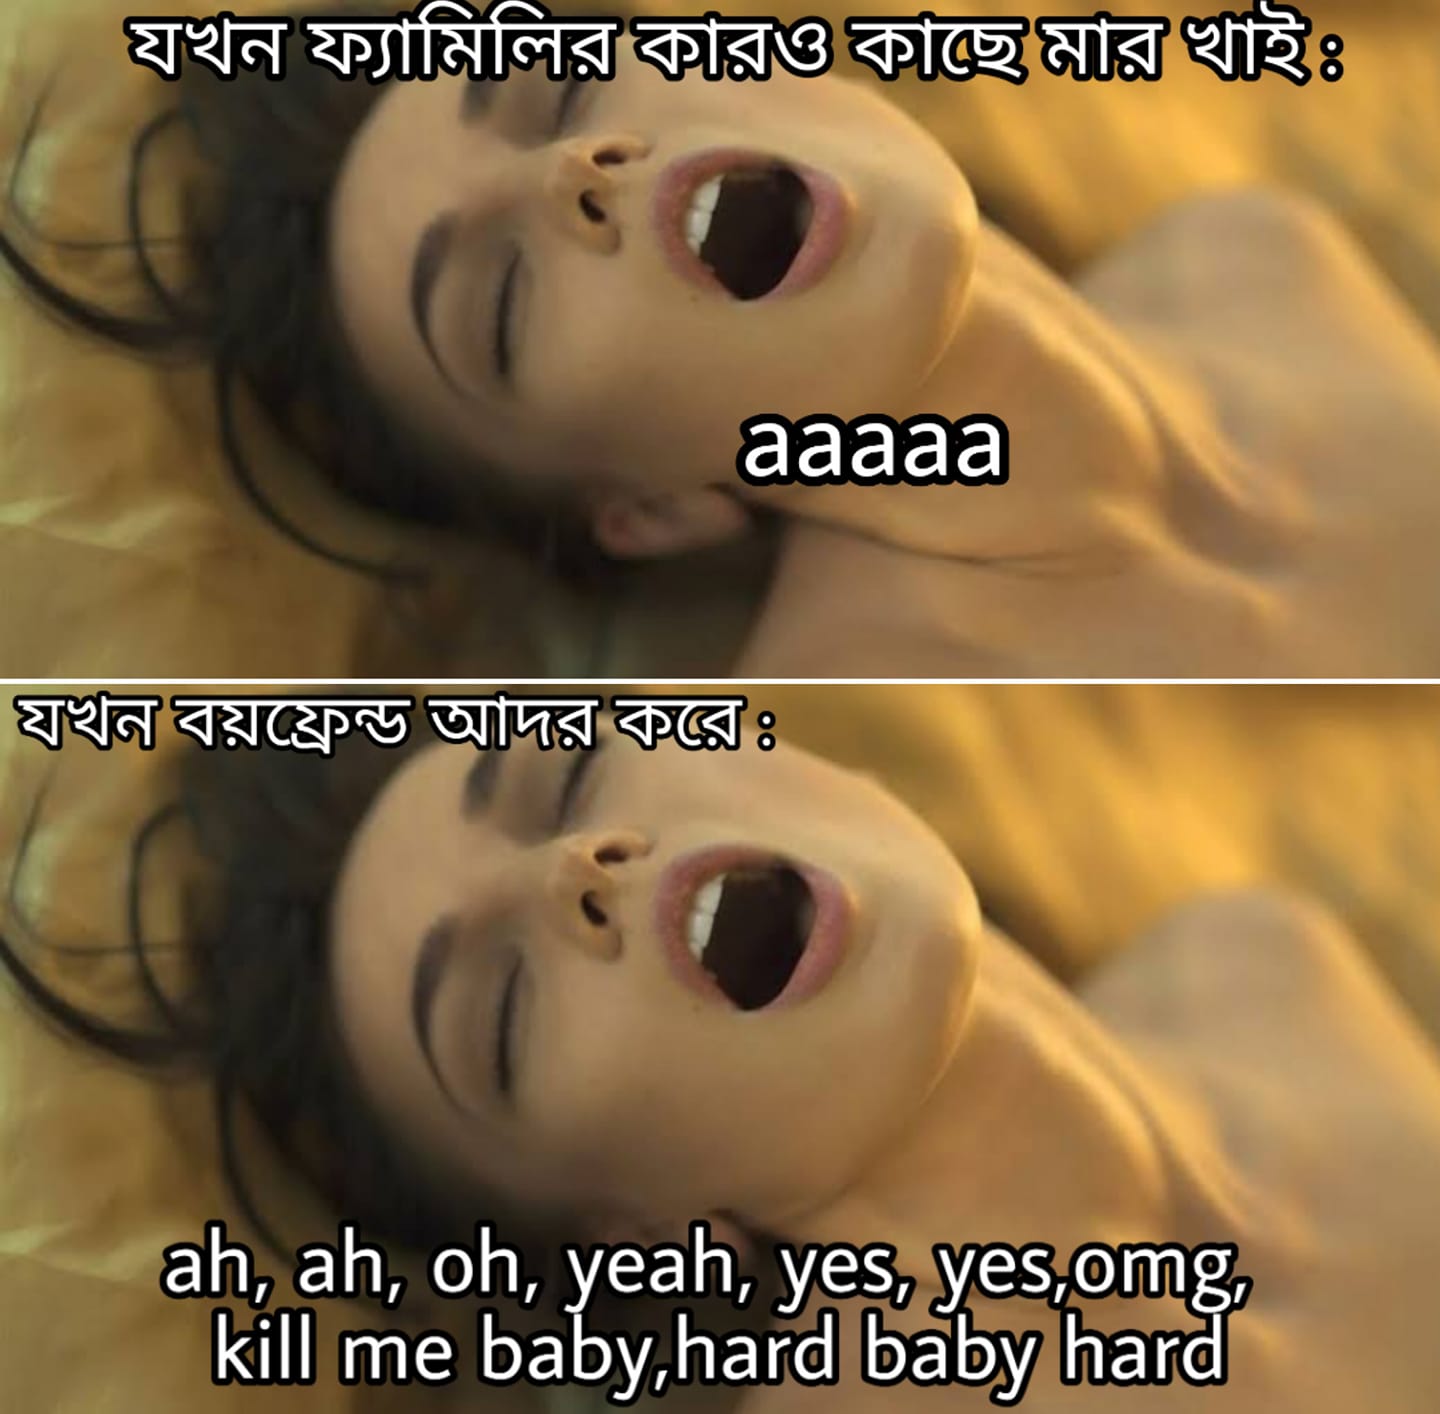
Caption: যখন ফ্যামিলির কারও কাছে মার খাই   aaaaa    যখন বয়ফ্রেন্ড আদর করে    ah , ah , oh , yeah , yes , yes , omg , kill me baby , hard baby hard
Label: hate